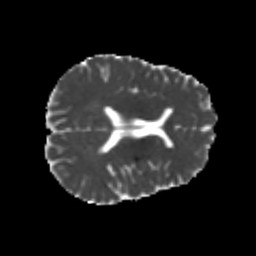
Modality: MD
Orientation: axial
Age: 22
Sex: male
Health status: healthy
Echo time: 0.074 s